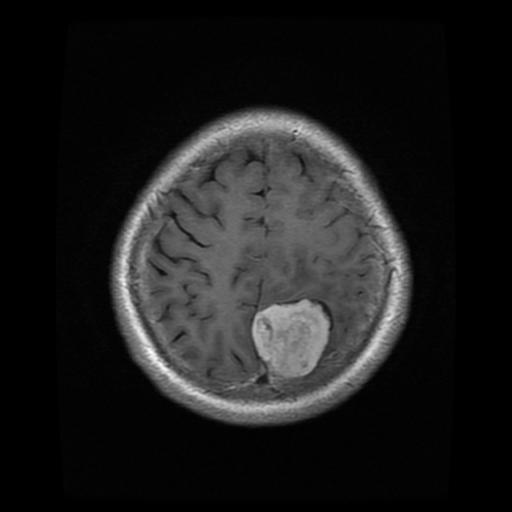
Label: meningioma